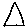
Label: triangle